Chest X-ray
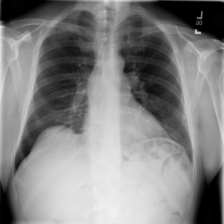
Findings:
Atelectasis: negative
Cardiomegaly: negative
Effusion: negative
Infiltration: negative
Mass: negative
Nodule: negative
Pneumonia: negative
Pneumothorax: negative
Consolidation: negative
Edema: negative
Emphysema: negative
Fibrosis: negative
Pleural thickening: negative
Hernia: negative